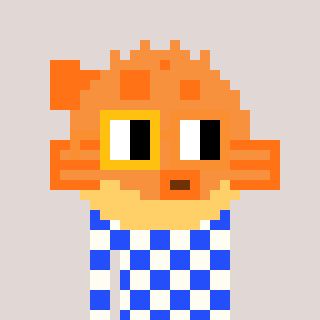
a pixel art character with square yellow and orange glasses, a pufferfish-shaped head and a grayscale-colored body on a warm background